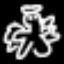
Label: angel